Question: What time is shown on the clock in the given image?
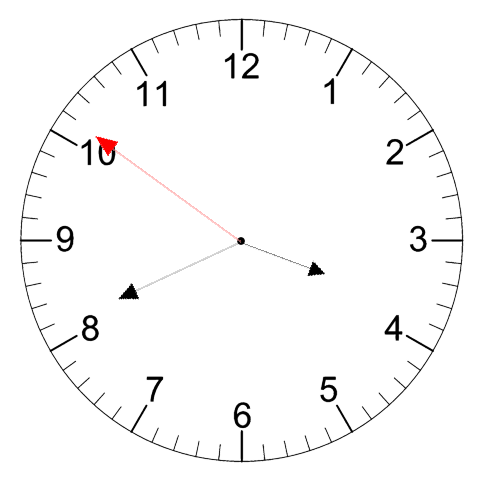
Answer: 03:40:51